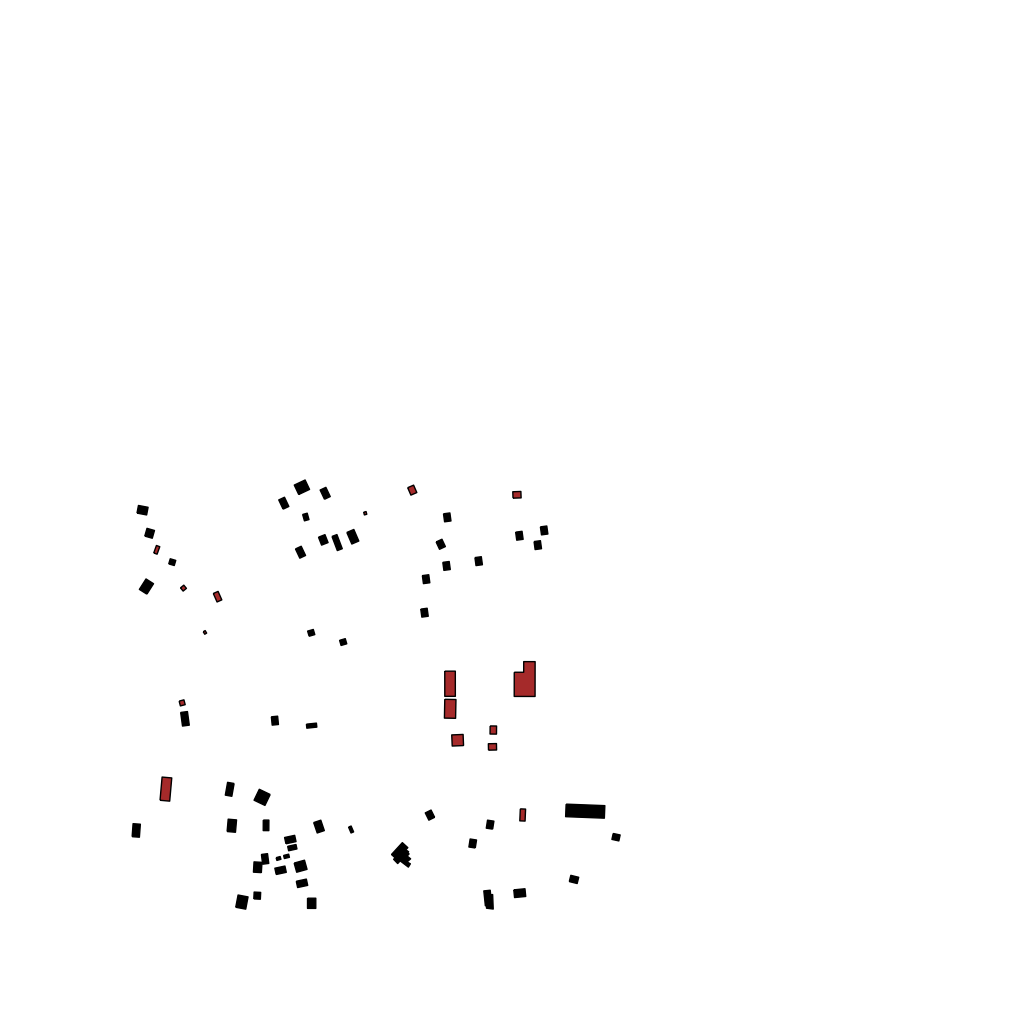
Tags: overhead vector_map, industrial, recreation, residential, historical, soviet, individual_rise, low_rise, density_2, Building, Facility, 1.0 km²